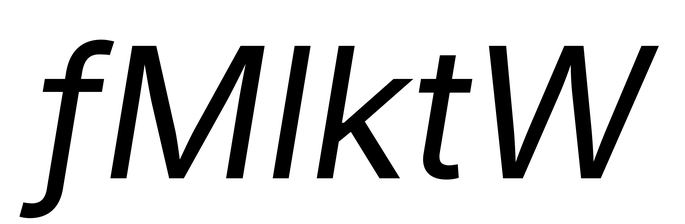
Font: Inter-Italic_Italic